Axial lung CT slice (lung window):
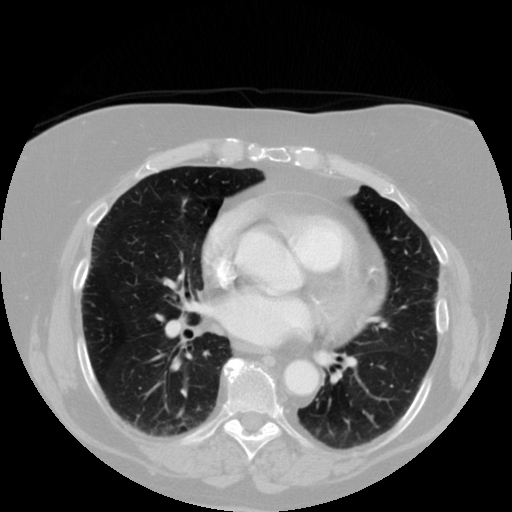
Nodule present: no